Question:
Is this TDockTabSet for Delphi (highlighted)? Or an other component? How to work with it. I want to use it instead of TPageControl but with the same functionality - like Tab Sheets.
One more picture: <URL>
Thanks!
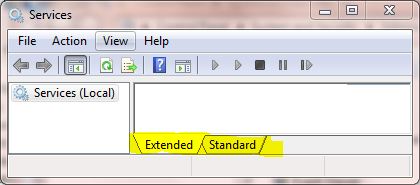
Answer: That's not 'TDockTabSet'. As part of the Windows GUI it's clearly not a Delphi component. What's more it is quite different in functionality.
What you have highlighted is a page control with the tabs at the bottom. In Delphi terms it is 'TabPosition=tpBottom'.